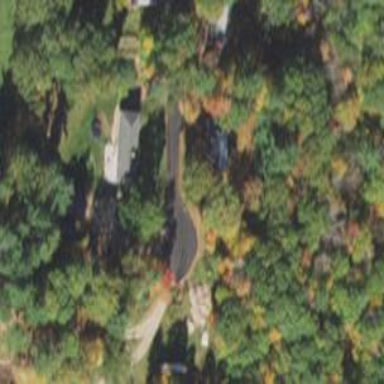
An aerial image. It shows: Residential road.